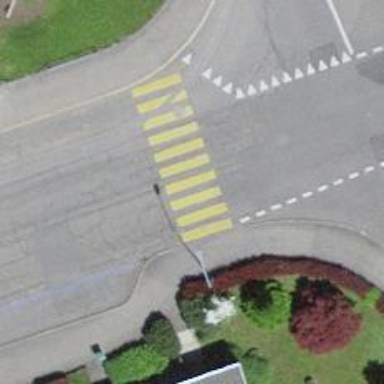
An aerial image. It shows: Zebra crossing on the road.